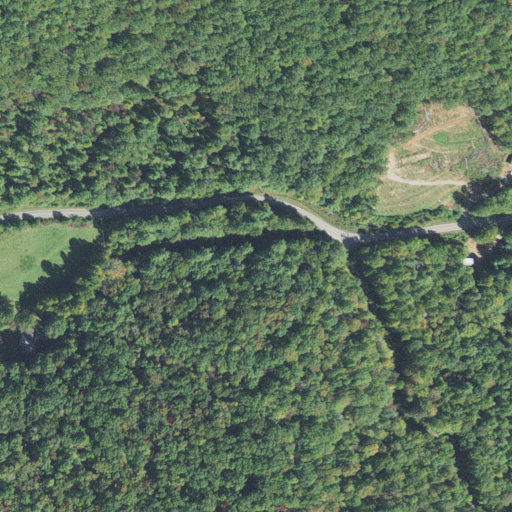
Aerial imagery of gap in North Carolina named Pine Grove Gap containing deciduous forest, mixed forest, open development, grassland, and low intensity development